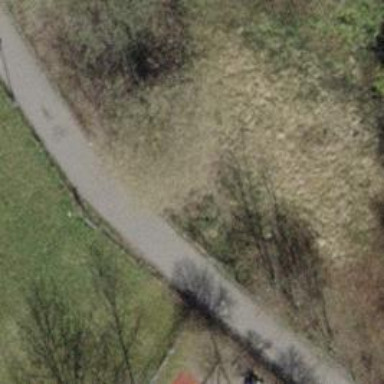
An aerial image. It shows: Red bench.